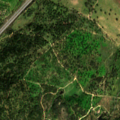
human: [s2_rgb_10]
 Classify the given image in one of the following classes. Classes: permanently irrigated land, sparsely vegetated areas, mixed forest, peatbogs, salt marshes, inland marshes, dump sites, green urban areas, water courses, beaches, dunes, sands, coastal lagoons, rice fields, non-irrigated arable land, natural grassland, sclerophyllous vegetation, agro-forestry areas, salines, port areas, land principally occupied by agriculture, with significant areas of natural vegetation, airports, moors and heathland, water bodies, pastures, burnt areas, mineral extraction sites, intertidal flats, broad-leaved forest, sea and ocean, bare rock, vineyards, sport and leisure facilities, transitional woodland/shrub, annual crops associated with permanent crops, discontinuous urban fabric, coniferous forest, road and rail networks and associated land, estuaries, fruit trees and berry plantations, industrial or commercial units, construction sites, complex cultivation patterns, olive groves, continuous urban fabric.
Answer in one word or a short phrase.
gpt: pastures, agro-forestry areas